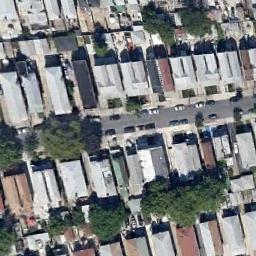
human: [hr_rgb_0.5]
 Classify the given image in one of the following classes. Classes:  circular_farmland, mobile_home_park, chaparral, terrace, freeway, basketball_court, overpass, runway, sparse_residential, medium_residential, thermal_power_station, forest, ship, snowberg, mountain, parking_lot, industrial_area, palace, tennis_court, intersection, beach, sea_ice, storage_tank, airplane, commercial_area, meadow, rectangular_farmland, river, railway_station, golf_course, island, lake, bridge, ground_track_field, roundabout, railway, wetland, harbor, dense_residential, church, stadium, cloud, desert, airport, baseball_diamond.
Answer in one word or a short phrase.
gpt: dense_residential